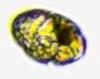
Label: Akashiwo